Question: I have a datagridview that is only two or three rows long. It has 7 text columns, one for each day of the week (Monday - Sunday). I'm creating a scheduler, so basically on the left side I have added text to the row headers to assign to it. I.e. Enabled (let's say for Tuesday), start time and end time. This allows the user to schedule as need be.
Here's a picture of it right now:

What I want to do is possibly change the enabled row, or the start/end time to a particular type. So the enabled will be a checkbox and the start/end times will be drop down menus instead of these text boxes.
My question is, what's the "best" way to add a row of a certain type? Obviously columns are done easily, but is there a common method for a row type other than looping through and adding individual cells of that type to the datagridview?
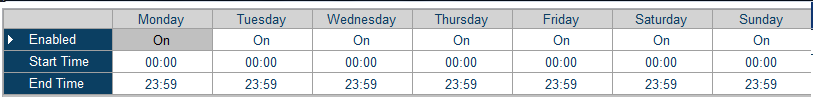
Answer: The type of each cell can only be pre-determined by the column, not the row. As a result, you're going to have to add each cell individually. You can actually put a cell of any type anywhere you want. You simply create a cell of the desired type and assign it to the 'Item' property of the grid, e.g.
'''
myDataGridView(columnIndex, rowIndex) = newCell
'''
You will simply have to use a 'For' loop to do that for each valid column index with a single row index. Note that you'll have to create a new cell for each column, not reuse the same one.